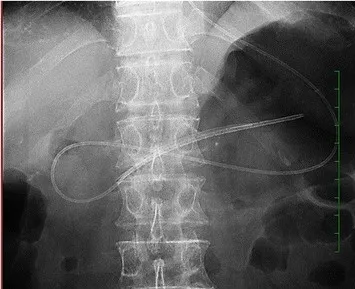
Migration of the ERPD tube into the main pancreatic duct. Endoscopic nasopancreatic drainage (ENPD) tubes were placed again into the main pancreatic duct side by side with the migrated ERPD tube.
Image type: radiology (x_ray)